Question: I am using marble with qt5 and I am getting this error message when executing these lines of code. Any Idea?(Can it be that I am missing any packages?)
Thanks!
'''
styleArch = new Marble::GeoDataStyle;
styleArch->setIconStyle( *icon );
place->setStyle( styleArch );
'''

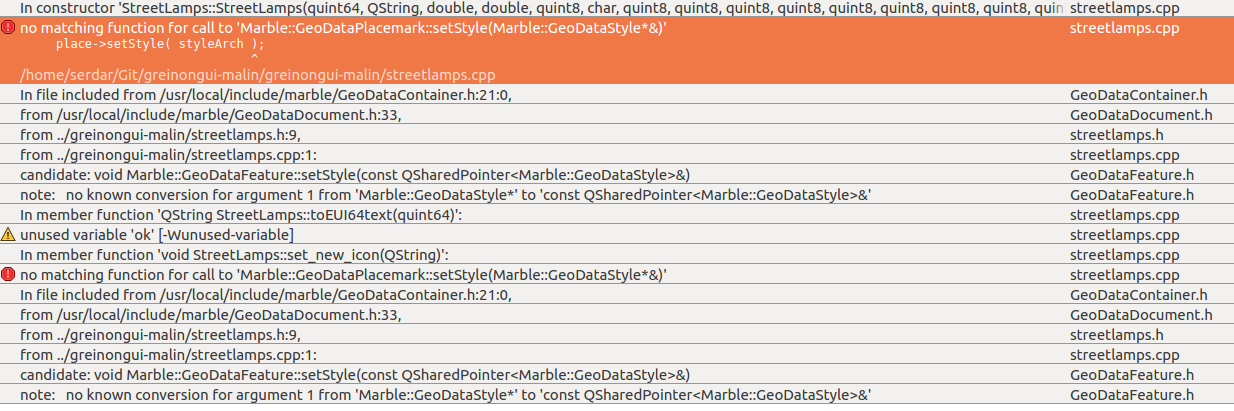
Answer: The API changed from pointers to shared pointers. This should work:
'''
styleArch = new Marble::GeoDataStyle;
styleArch->setIconStyle( *icon );
place->setStyle( Marble::GeoDataStyle::Ptr( styleArch ) );
'''